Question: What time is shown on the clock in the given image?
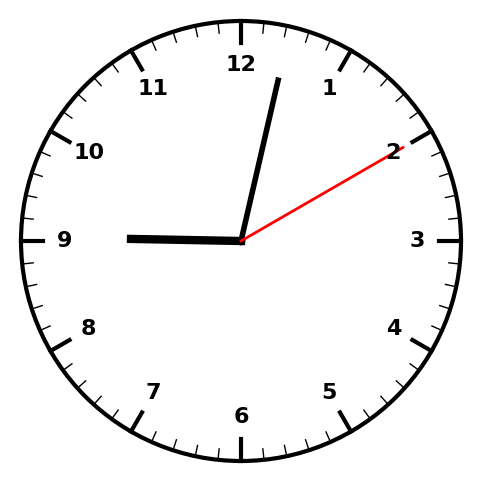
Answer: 09:02:10